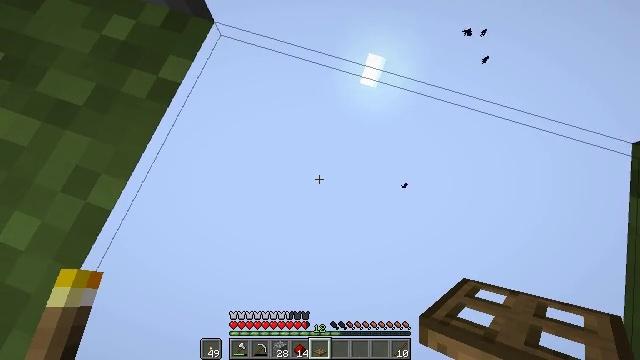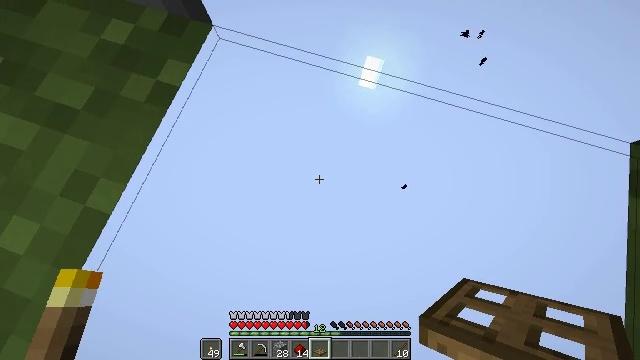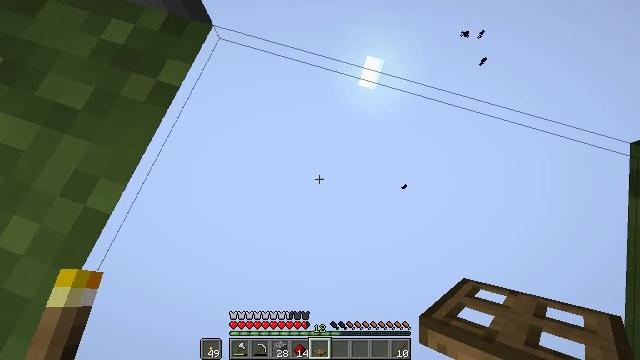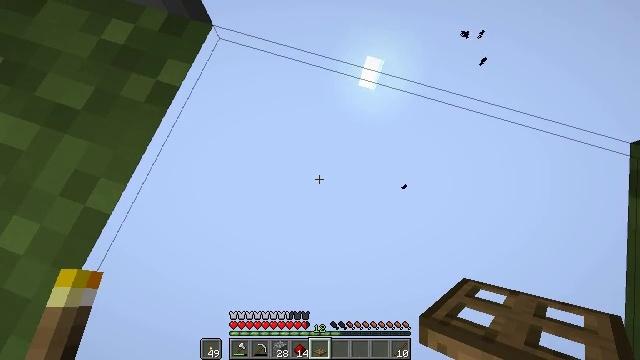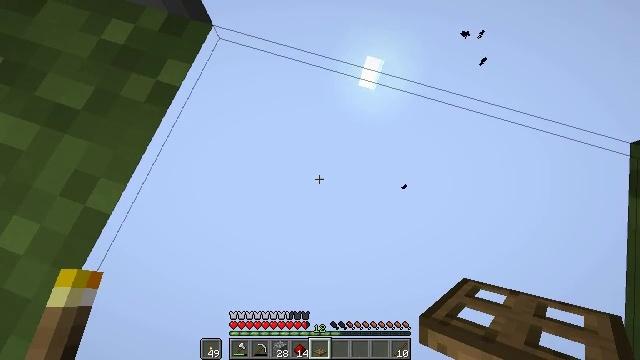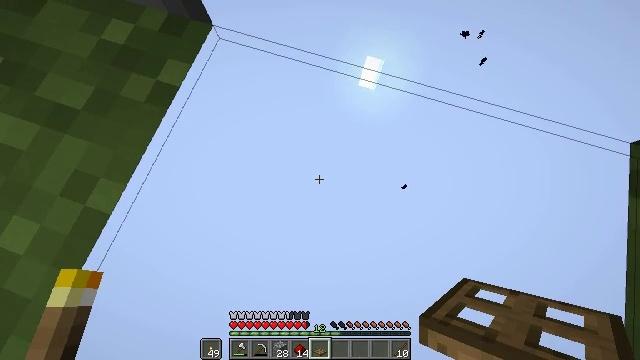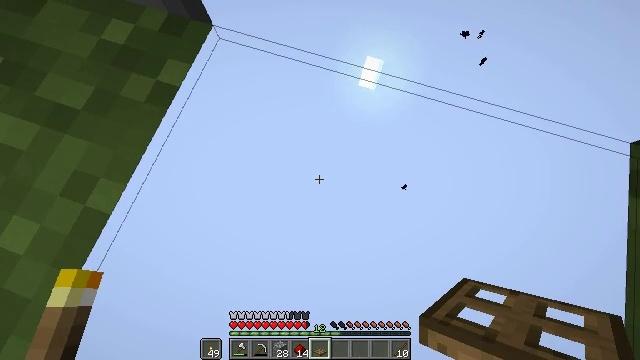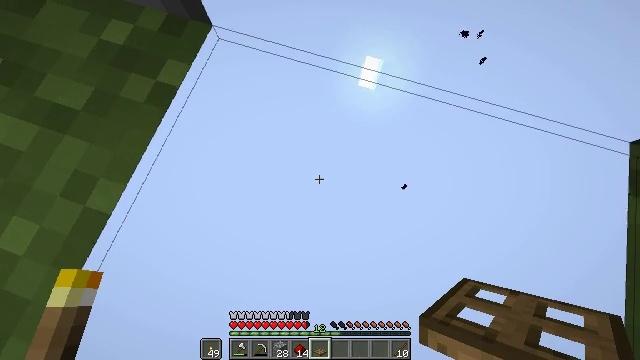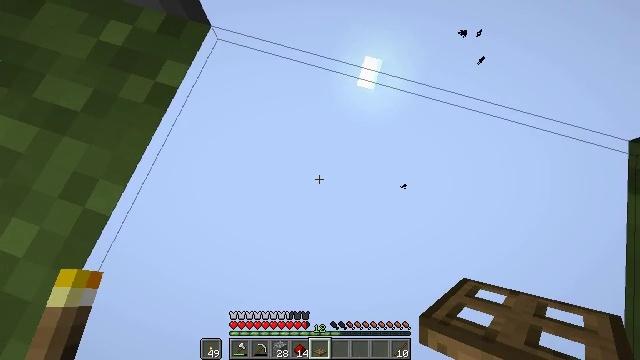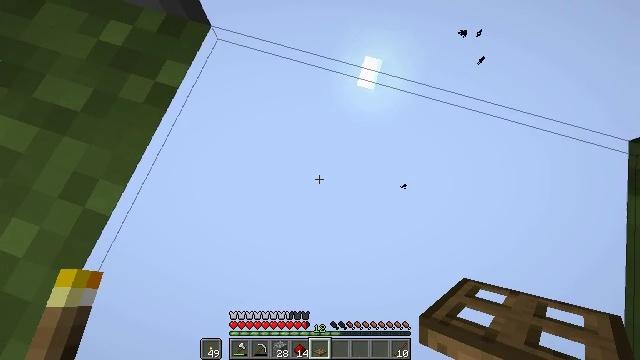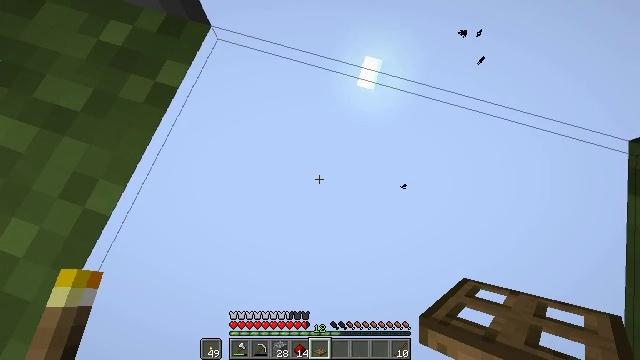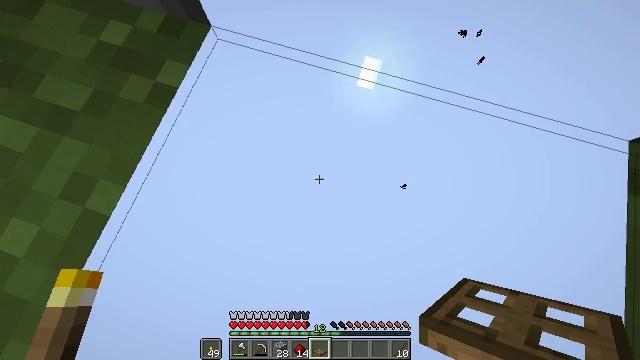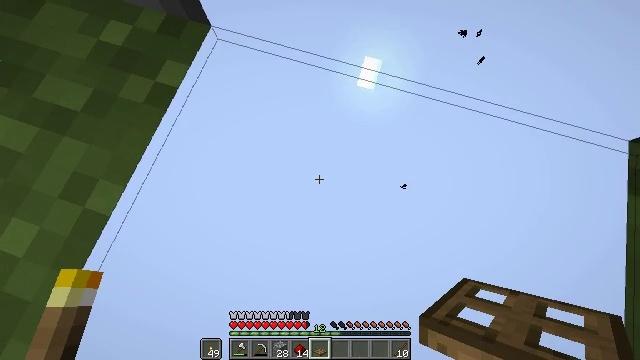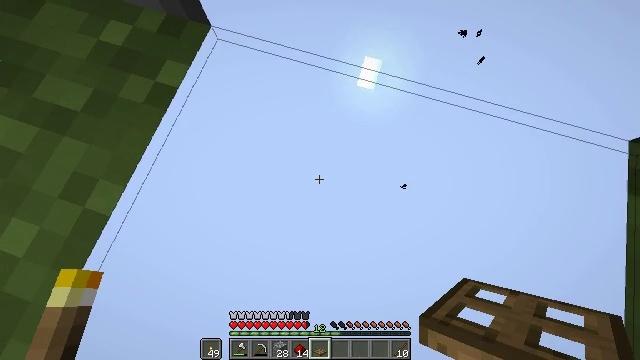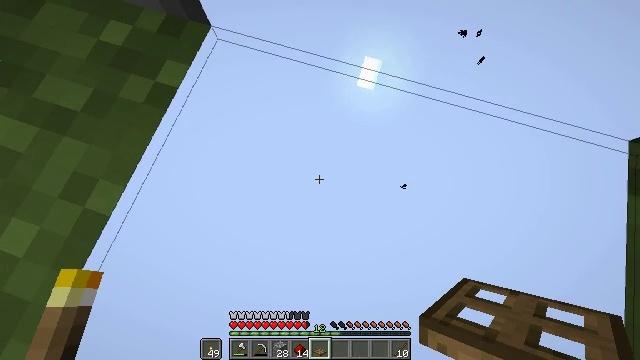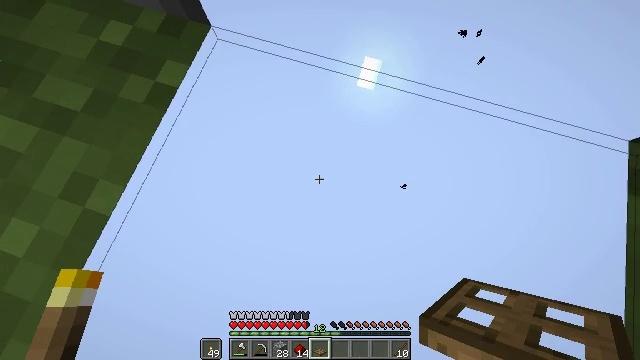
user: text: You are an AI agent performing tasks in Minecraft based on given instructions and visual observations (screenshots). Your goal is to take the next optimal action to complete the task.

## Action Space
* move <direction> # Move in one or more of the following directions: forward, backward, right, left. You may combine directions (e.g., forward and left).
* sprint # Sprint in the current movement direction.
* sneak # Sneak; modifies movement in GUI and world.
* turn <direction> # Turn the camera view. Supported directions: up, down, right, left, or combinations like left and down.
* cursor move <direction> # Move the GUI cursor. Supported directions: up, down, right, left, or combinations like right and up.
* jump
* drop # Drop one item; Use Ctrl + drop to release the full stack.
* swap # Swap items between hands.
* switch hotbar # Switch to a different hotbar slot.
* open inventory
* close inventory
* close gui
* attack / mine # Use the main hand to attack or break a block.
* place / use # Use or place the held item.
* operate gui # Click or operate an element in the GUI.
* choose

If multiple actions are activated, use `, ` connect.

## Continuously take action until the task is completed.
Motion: motion action
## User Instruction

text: Collect the composter for reuse.
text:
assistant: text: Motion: no_op
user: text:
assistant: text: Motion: no_op
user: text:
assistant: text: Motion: no_op
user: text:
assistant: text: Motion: no_op
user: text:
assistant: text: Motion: no_op
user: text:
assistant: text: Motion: no_op
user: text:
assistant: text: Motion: no_op
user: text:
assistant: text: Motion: no_op
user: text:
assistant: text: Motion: no_op
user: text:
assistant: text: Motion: no_op
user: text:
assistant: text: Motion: no_op
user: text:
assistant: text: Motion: no_op
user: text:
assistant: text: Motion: no_op
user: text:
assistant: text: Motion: no_op
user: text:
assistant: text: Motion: no_op
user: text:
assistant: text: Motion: no_op
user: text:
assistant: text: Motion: no_op
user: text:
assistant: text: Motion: no_op
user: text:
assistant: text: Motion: no_op
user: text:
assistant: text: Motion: no_op
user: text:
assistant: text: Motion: no_op
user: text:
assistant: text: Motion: no_op
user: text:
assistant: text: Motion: no_op
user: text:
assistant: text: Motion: no_op
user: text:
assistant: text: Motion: no_op
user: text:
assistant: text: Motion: no_op
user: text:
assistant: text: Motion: no_op
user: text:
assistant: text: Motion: no_op
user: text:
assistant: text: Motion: no_op
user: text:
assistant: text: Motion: move right